Question: When run this code:
'''
import java.awt.Color;
import java.awt.Graphics;
import java.awt.Graphics2D;
import java.awt.RenderingHints;
import javax.swing.JButton;
import javax.swing.JLabel;
public class CustomButton extends JButton {
int width = 100;
int height = 50;
int radius = 10;
JLabel lab;
@Override
protected void paintComponent(Graphics g) {
Graphics2D g2 = (Graphics2D) g;
g2.setRenderingHint(RenderingHints.KEY_ANTIALIASING,
RenderingHints.VALUE_ANTIALIAS_ON);
g2.setColor(Color.ORANGE);
g2.fillRoundRect(0, 0, width, height, radius, radius);
g2.dispose();
super.paintComponent(g2);
super.paintComponent(g);
}
}
'''
And my other class:
'''
package custom.frame;
import java.awt.FlowLayout;
import javax.swing.JFrame;
import javax.swing.JPanel;
public class CustomFrame {
public static void main(String[] args) {
JFrame f = new JFrame();
f.setDefaultCloseOperation(JFrame.EXIT_ON_CLOSE);
f.setLayout(new FlowLayout());
f.setSize(500,500);
f.setLocationRelativeTo(null);
JPanel pane = new JPanel();
pane.setBounds(0,0,500,500);
CustomButton btn = new CustomButton();
pane.add(btn);
f.add(btn);
f.setVisible(true);
}
}
'''
I get a get a regular rectangle with only 1 rounded side. Please see the image below.

Is this the expected function?
If not, how can I fix this.
## Edit
I can get 2 rounded corners if I do this:
'g2.fillRoundRect(0, 0, 50, 50, 7, 7);'
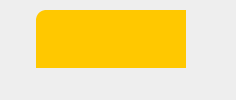
Answer: The only thing I can really think of is that the window containing the rectangle is too small and is cutting off the other three corners, but that seems pretty unlikely.